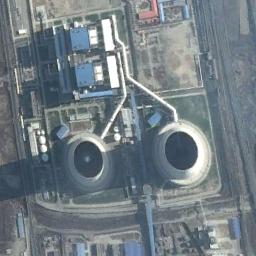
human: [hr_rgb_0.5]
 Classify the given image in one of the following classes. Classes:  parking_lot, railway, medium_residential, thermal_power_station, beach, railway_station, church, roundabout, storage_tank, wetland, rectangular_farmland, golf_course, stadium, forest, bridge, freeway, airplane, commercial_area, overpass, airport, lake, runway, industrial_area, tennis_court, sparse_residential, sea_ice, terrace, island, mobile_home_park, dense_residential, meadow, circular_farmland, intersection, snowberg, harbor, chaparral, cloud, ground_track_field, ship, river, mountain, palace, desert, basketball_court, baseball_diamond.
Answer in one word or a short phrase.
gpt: thermal_power_station